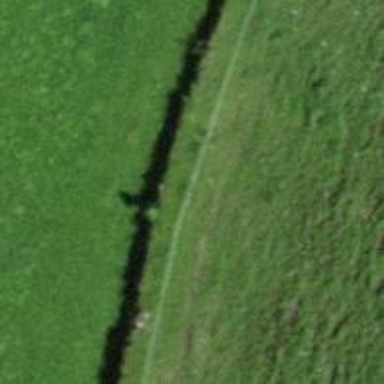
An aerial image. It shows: Retaining wall.